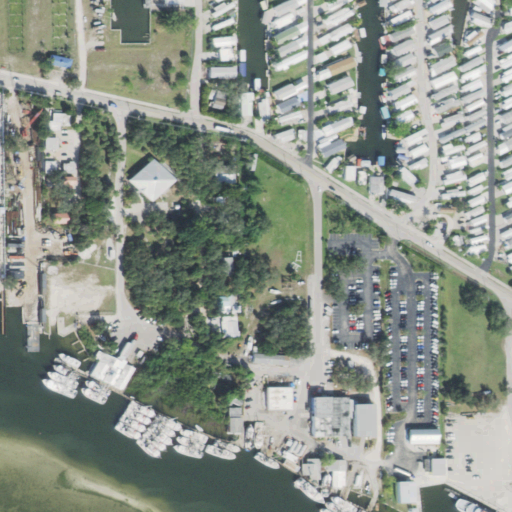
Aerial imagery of island in Florida named San Carlos Island containing medium intensity development, high intensity development, low intensity development, open water, open development, and herbaceous wetlands